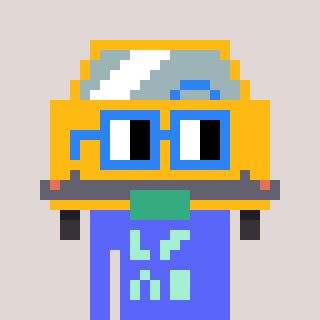
a pixel art character with square blue glasses, a taxi-shaped head and a purple-colored body on a warm background